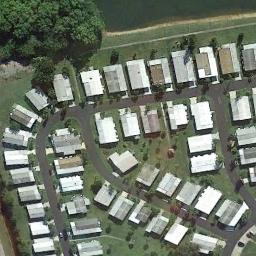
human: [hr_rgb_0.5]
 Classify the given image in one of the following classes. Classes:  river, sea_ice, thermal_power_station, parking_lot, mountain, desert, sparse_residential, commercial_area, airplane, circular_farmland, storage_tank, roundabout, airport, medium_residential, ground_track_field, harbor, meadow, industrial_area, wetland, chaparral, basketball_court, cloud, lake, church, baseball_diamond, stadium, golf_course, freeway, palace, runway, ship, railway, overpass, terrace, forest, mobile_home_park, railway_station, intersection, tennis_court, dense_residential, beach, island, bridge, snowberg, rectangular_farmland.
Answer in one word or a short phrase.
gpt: mobile_home_park